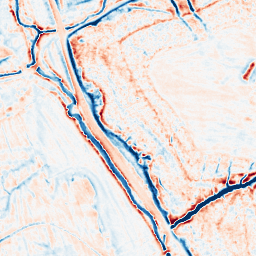
Category: edge_preserving
Decomposition family: anisotropic_diffusion
Decomposition parameters: iterations: 20
kappa: 50
gamma: 0.2
Upsampling method: linear_exact
Upsampling parameters: scale: 2
Upsampling scale: 2